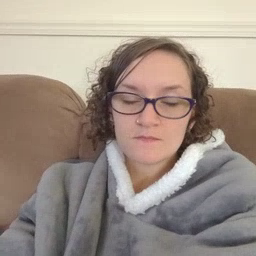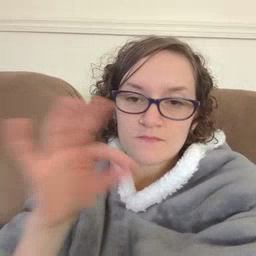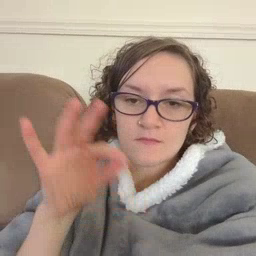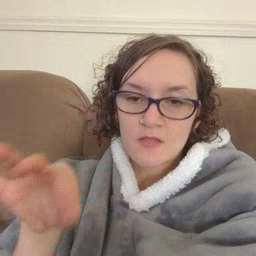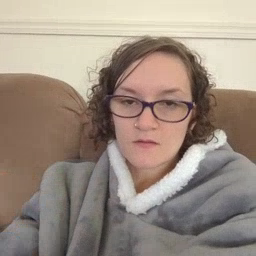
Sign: frenchfries